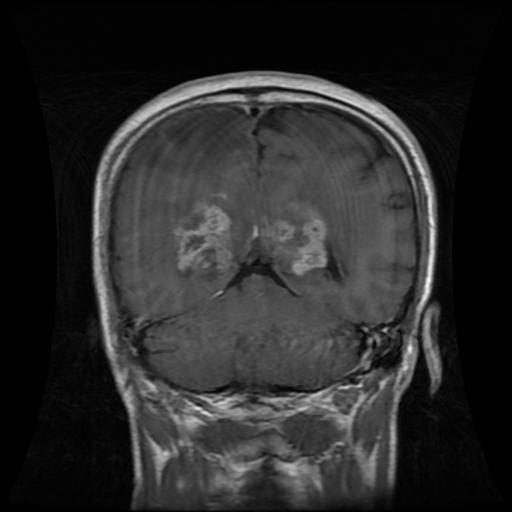
Label: glioma